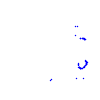
Particle: proton